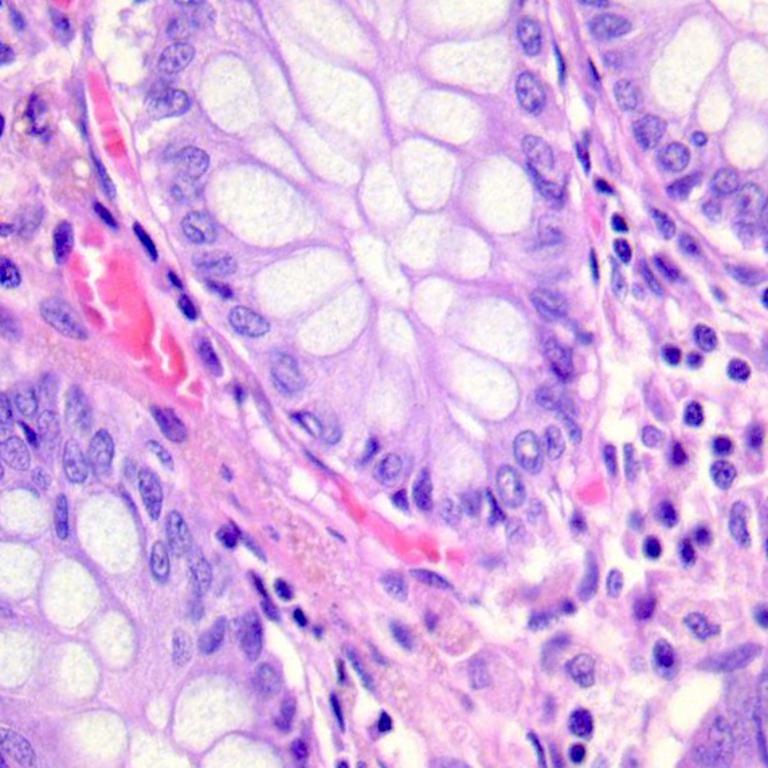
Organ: colon
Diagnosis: benign